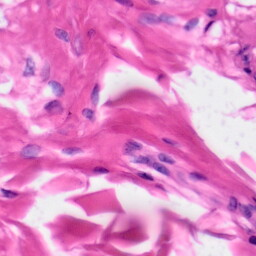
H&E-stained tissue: Skin